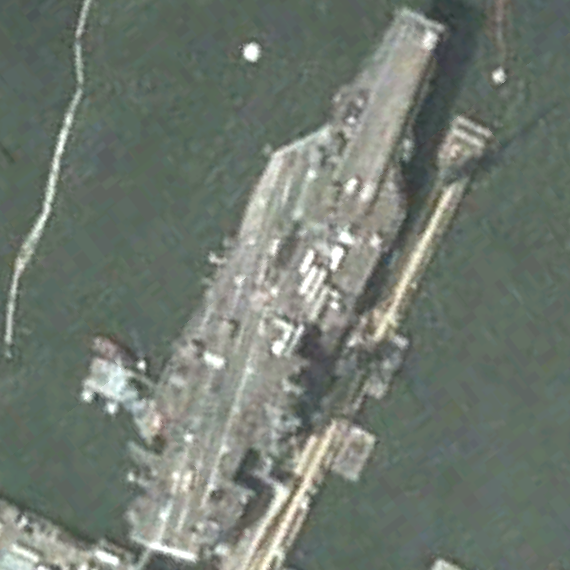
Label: aircraft_carrier